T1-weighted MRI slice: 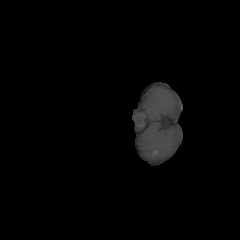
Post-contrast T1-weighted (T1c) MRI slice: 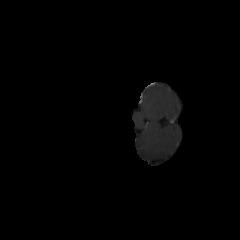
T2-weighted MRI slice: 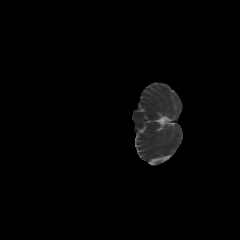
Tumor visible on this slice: no